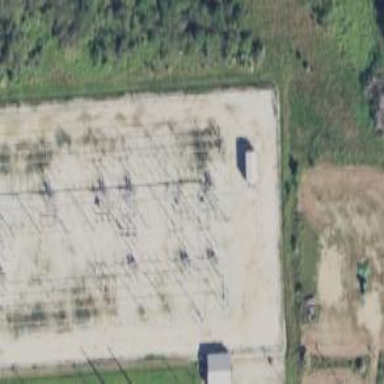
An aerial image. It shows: Switch for power supply.